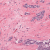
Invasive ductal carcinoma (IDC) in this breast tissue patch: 0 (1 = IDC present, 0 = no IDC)